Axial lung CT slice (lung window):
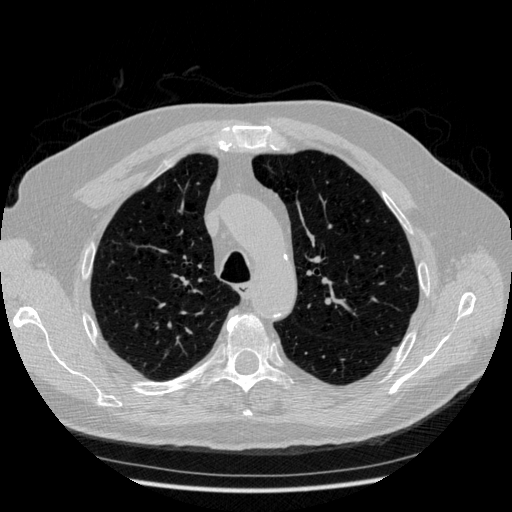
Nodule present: no